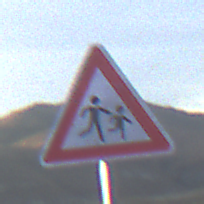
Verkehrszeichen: KinderLinks
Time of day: SunriseSunset
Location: Outdoor (Nature)
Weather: PartlyCloudy
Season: NotSpecified
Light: Natural